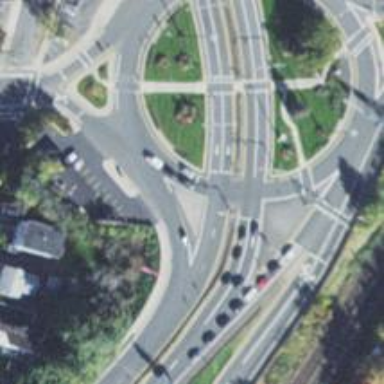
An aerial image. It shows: Circular junction with asphalt surface on trunk road.